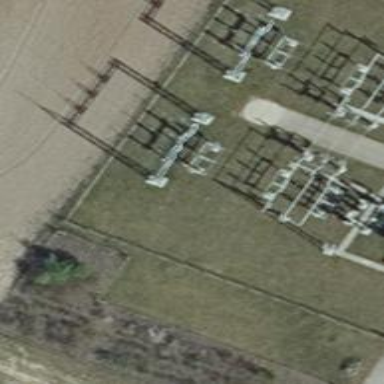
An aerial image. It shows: Three cables of power line.